Field crop: maize
Growth stage: 2
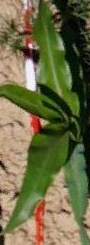
Species: maize